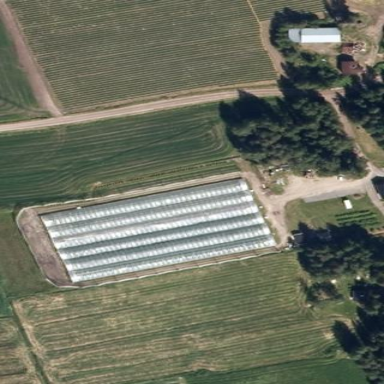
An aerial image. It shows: Greenhouse used for horticulture.